Question: A circular view will show progress as you can see I have pointed out, the circular view should be divided in ranges and will show a progress how much percent is reached.

I don't know how to approach with this design and how to divide the view in equal range and shows how much progress user has achieved.
Any suggestion and help will be appreciated.
Thanks
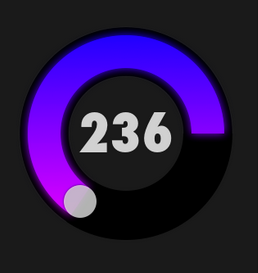
Answer: Use two CAShapeLayer,one as background,one as progress
Example

'''
-(CAShapeLayer *)createCircleWithBounds:(CGRect)bounds
Position:(CGPoint)position
StrokeColor:(UIColor*)color
LineWidth:(CGFloat)lineWidth
{
CAShapeLayer* shapelayer = [CAShapeLayer layer];
shapelayer.strokeColor = color.CGColor;
shapelayer.fillColor = [UIColor clearColor].CGColor;
shapelayer.path = [UIBezierPath bezierPathWithRoundedRect:bounds cornerRadius:CGRectGetWidth(bounds)/2].CGPath;
shapelayer.bounds = bounds;
shapelayer.position = position;
shapelayer.lineCap = kCALineCapButt;
shapelayer.lineWidth = lineWidth;
return shapelayer;
}
'''
Then
'''
CAShapeLayer * progressLayer = [self createCircleWithBounds:CGRectMake(0, 0, 100, 100) Position:self.view.center StrokeColor:[UIColor whiteColor] LineWidth:5.0];
progressLayer.strokeStart = 0.2;
progressLayer.strokeEnd = 0.8;
[self.view.layer addSublayer:progressLayer];
CAShapeLayer * otherLayer = [self createCircleWithBounds:CGRectMake(0, 0, 100, 100) Position:self.view.center StrokeColor:[UIColor blueColor] LineWidth:5.0];
otherLayer.strokeStart = 0.2;
otherLayer.strokeEnd = 0.5;
[self.view.layer addSublayer:otherLayer];
'''
Then what you need to do is just use some math function to change the 'otherLayer.strokeEnd' when the progress change